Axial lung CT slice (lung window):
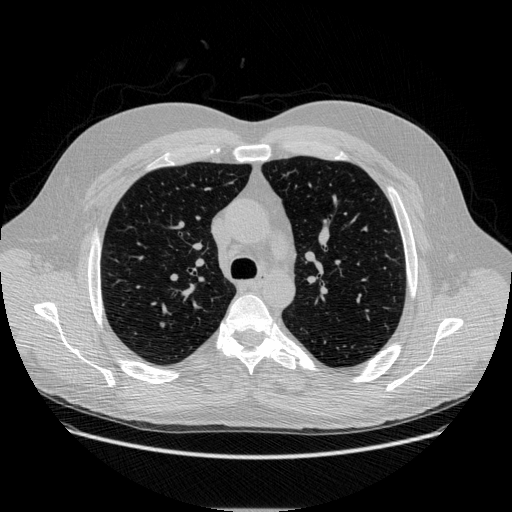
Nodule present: no